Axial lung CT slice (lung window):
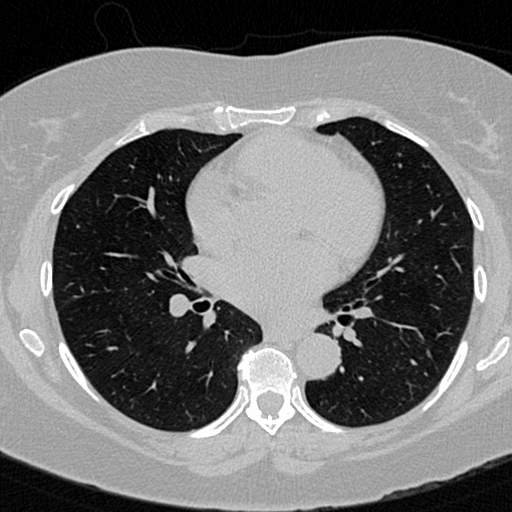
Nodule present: no